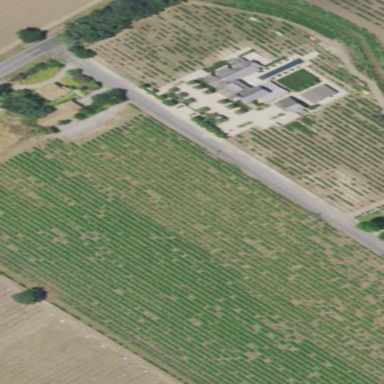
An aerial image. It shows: Vineyard with grape crops.